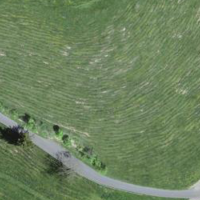
EUNIS habitat code: 24
Species observed at this site:
Clinopodium vulgare
Ononis spinosa
Lathyrus pratensis